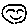
Label: smiley face